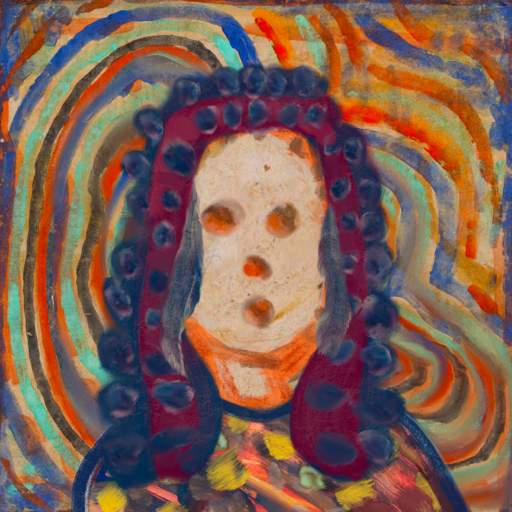
Background: Sisters, Head And Neck Front: Rupkatha, Face Front: Rupkatha, Bust: Mother_And_Son_Mother, Hair Front: Hill_Girl, Head Accessory: Blank, Second Necklace: Blank, Necklace: Blank, Baby: Blank